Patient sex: M
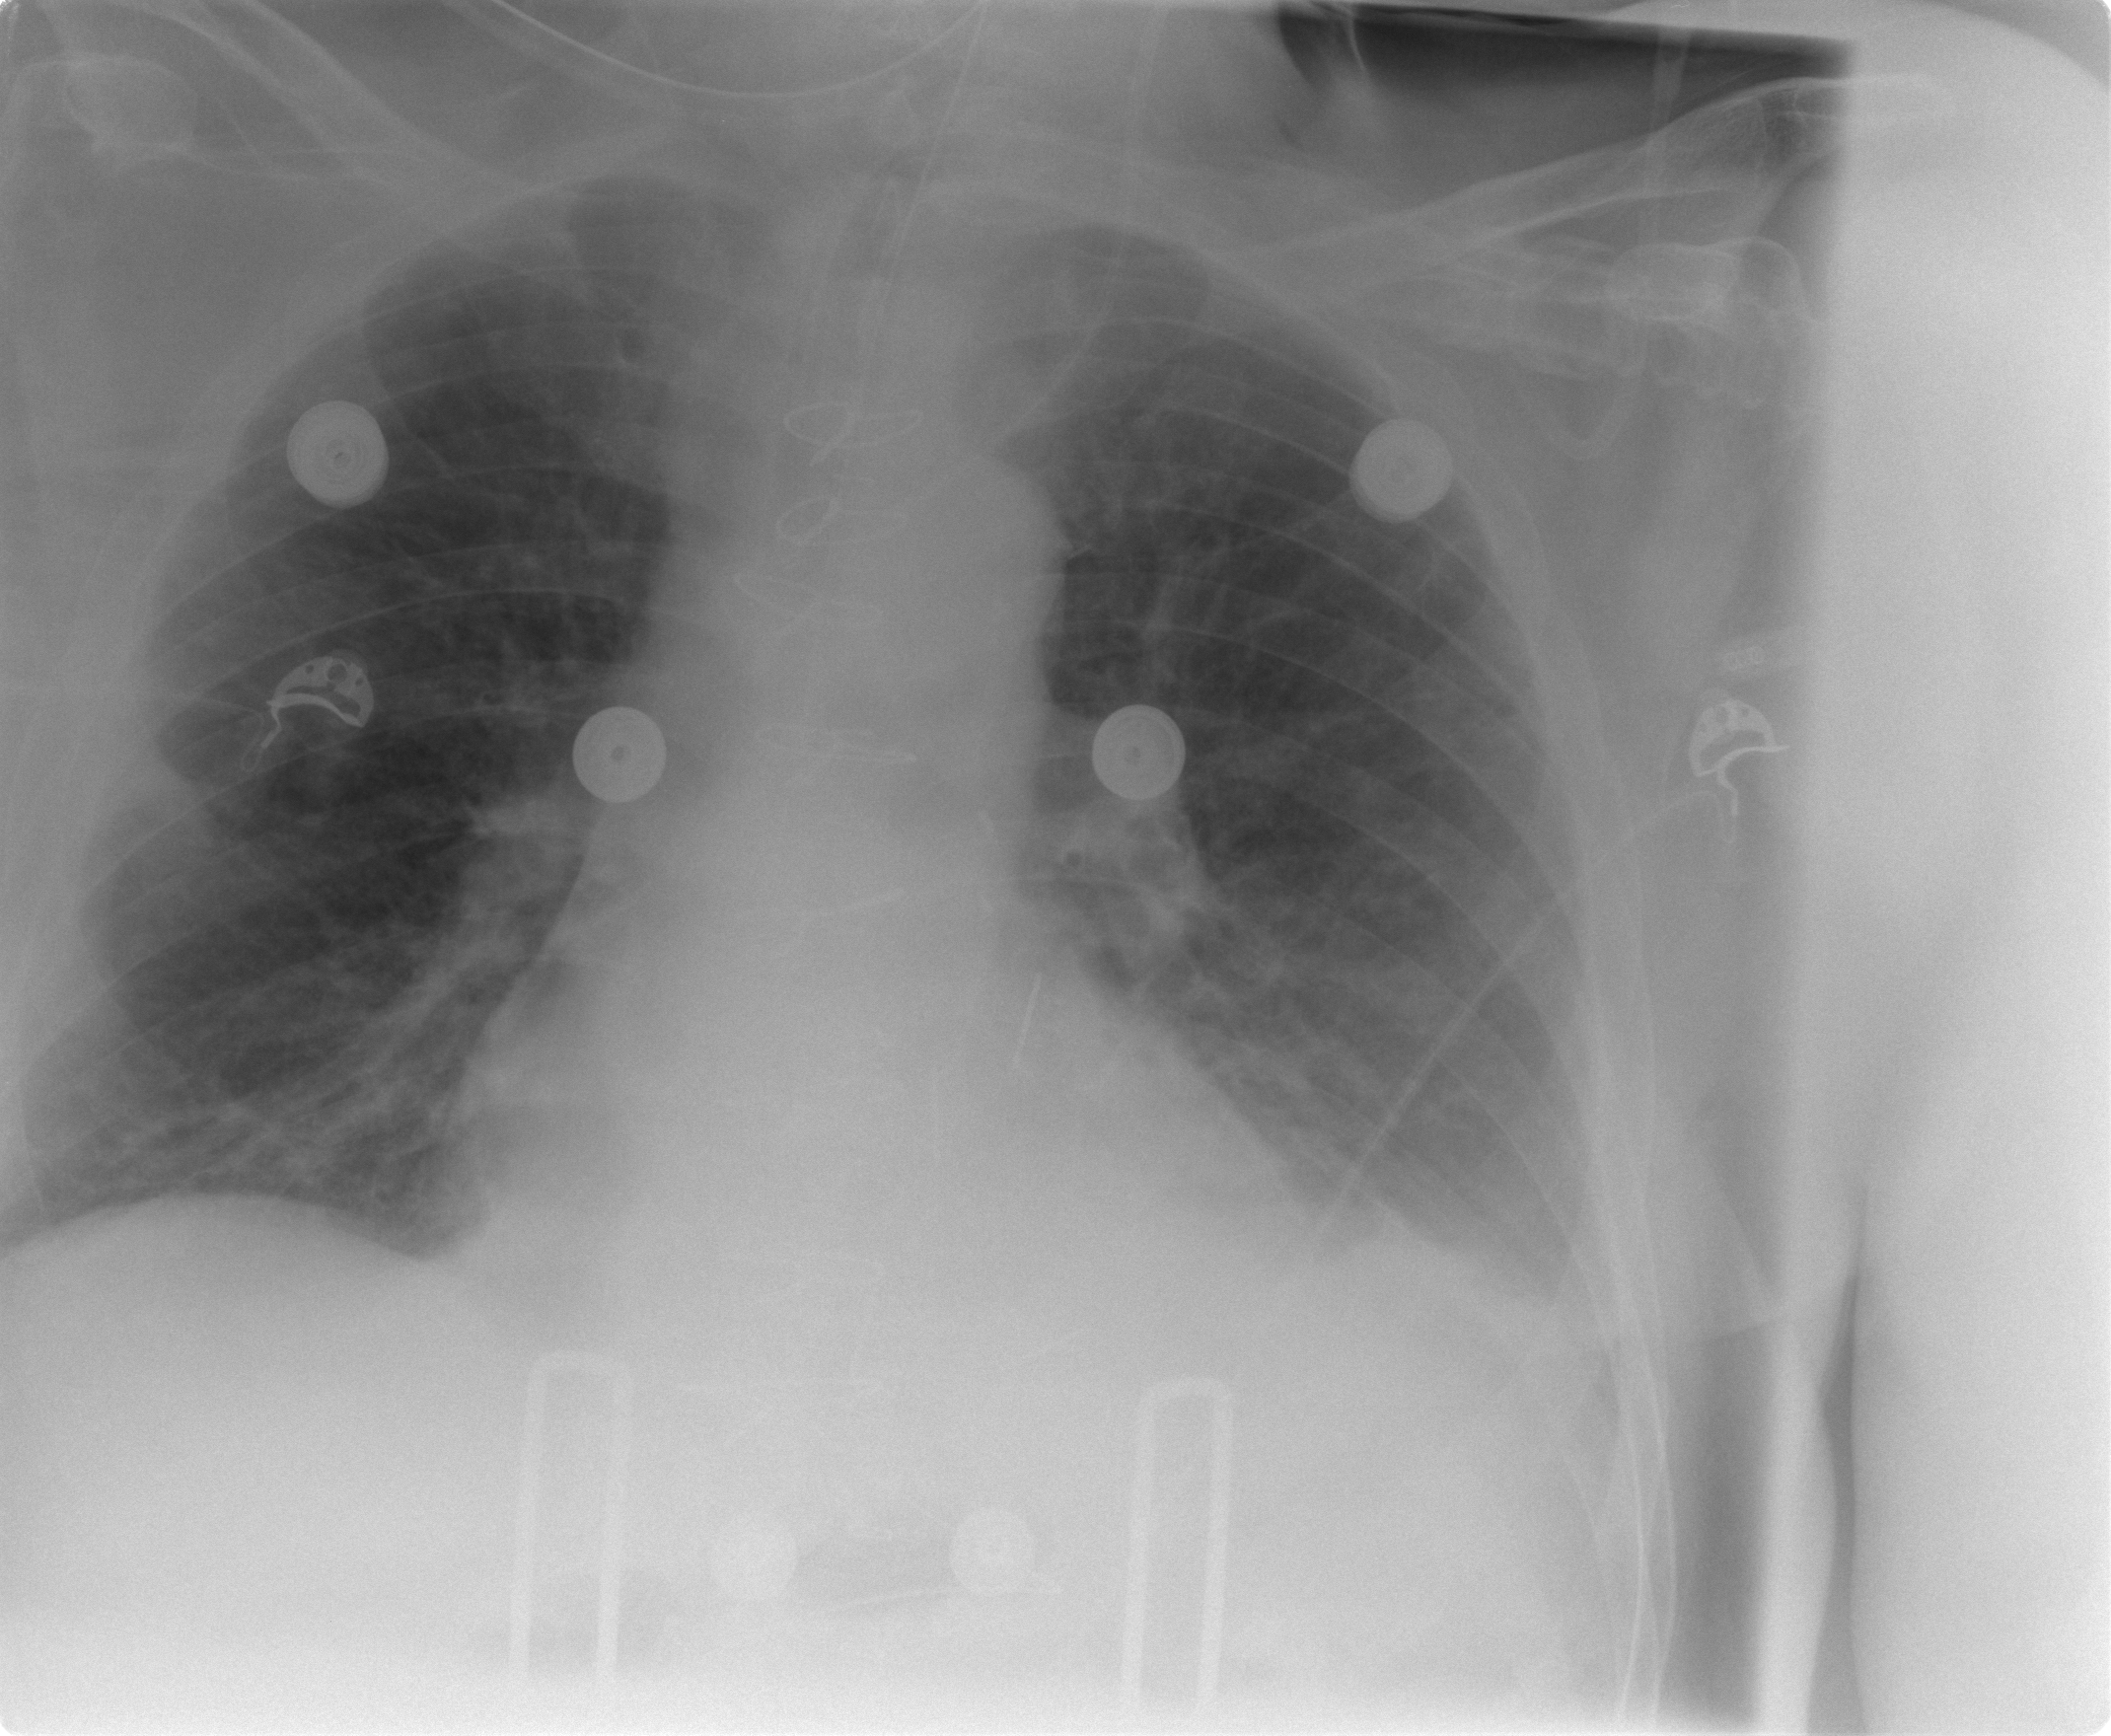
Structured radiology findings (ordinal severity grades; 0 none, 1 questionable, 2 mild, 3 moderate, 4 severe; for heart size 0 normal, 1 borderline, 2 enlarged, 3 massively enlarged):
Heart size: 0
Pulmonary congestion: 2
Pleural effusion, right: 0
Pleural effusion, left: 2
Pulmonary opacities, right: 0
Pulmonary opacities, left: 0
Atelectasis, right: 2
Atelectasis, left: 2